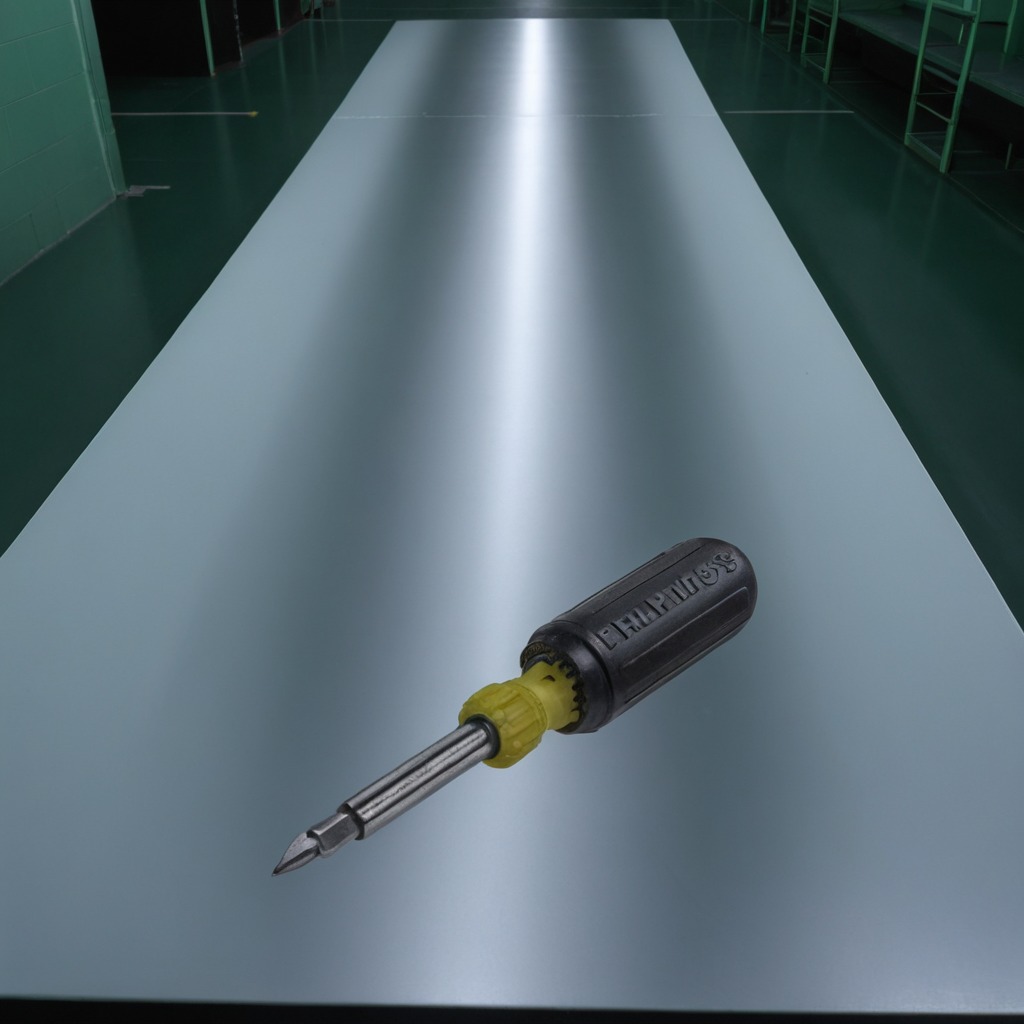
A screwdriver is lying on the table in a railway signal maintenance room.